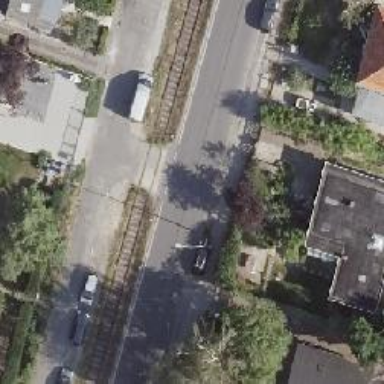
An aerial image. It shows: Uncontrolled level crossing for the railway.